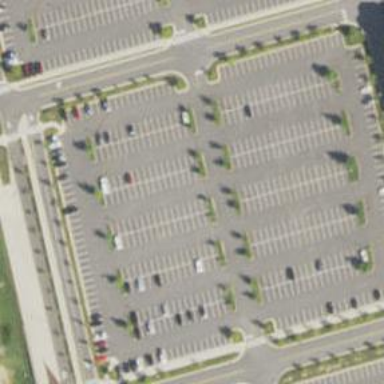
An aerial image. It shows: Parking aisle designated as service road.